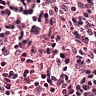
Metastatic tissue present: no